Aerial crown-view tile of a tropical tree (Barro Colorado Island, Panama), acquired 20250317:
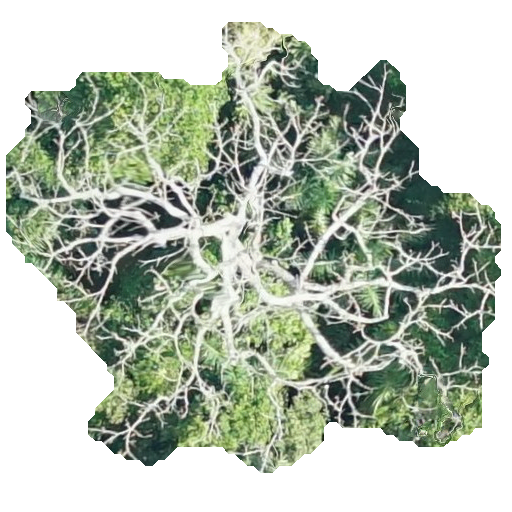
Species: Pseudobombax septenatum
GBIF accepted scientific name: Pseudobombax septenatum
Crown area: 230.638 m²